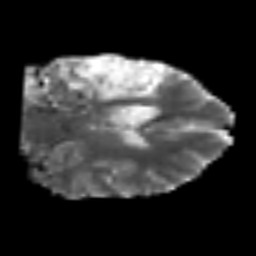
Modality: MD
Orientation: coronal
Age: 54
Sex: male
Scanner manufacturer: siemens
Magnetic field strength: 3 T
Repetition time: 6.1 s
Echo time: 0.101 s